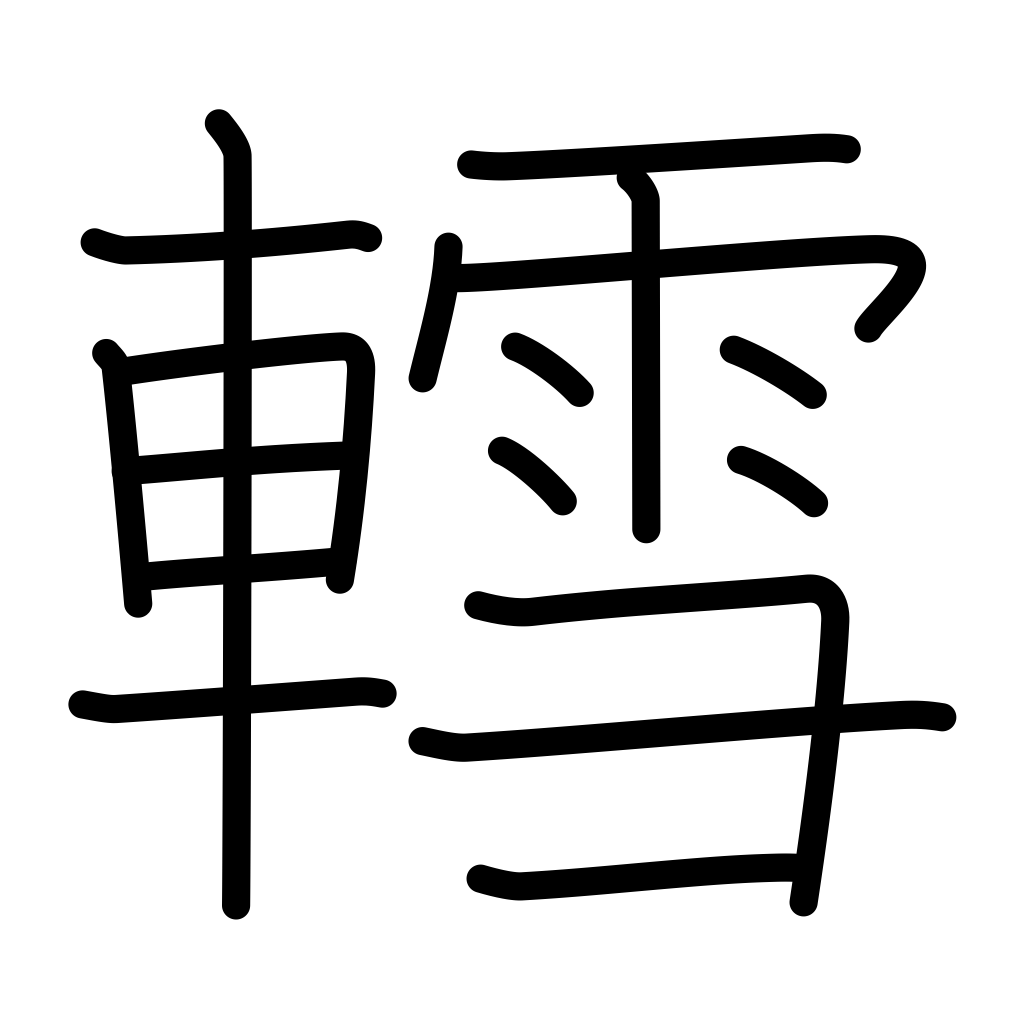
Meaning: sleigh, sled